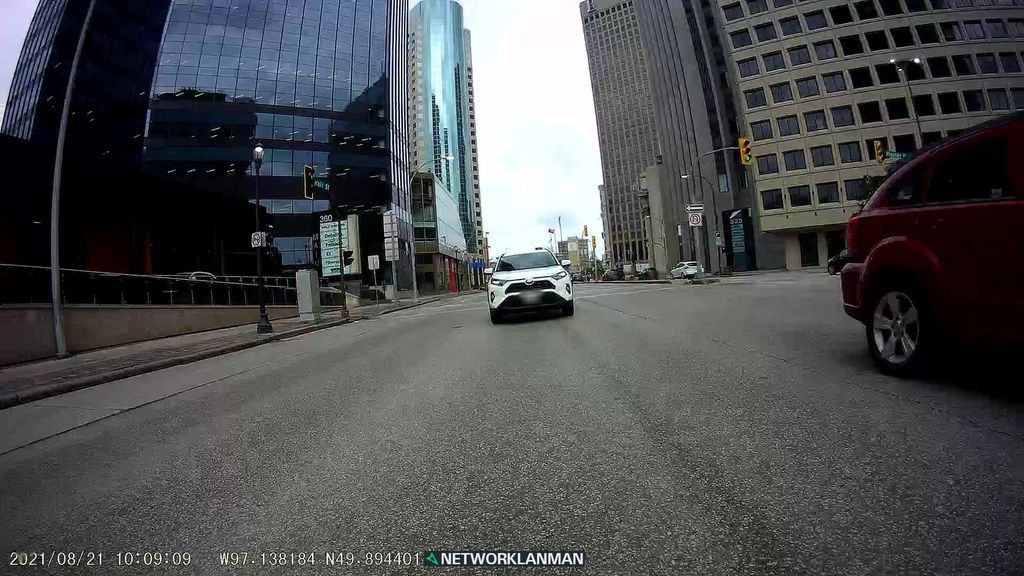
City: winnipeg